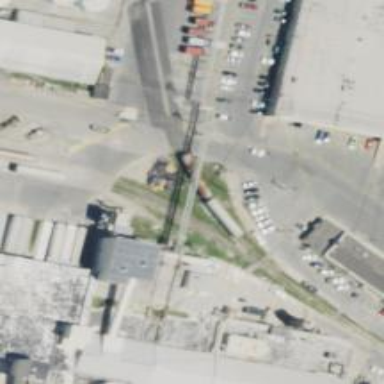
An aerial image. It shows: Railway spur service.